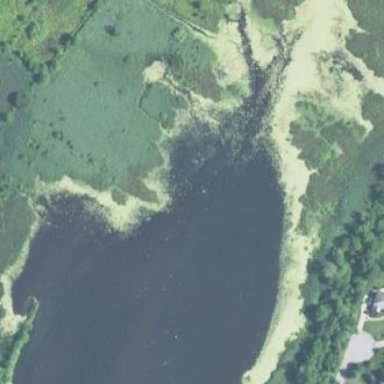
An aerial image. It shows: Wetland area dominated by reedbeds.